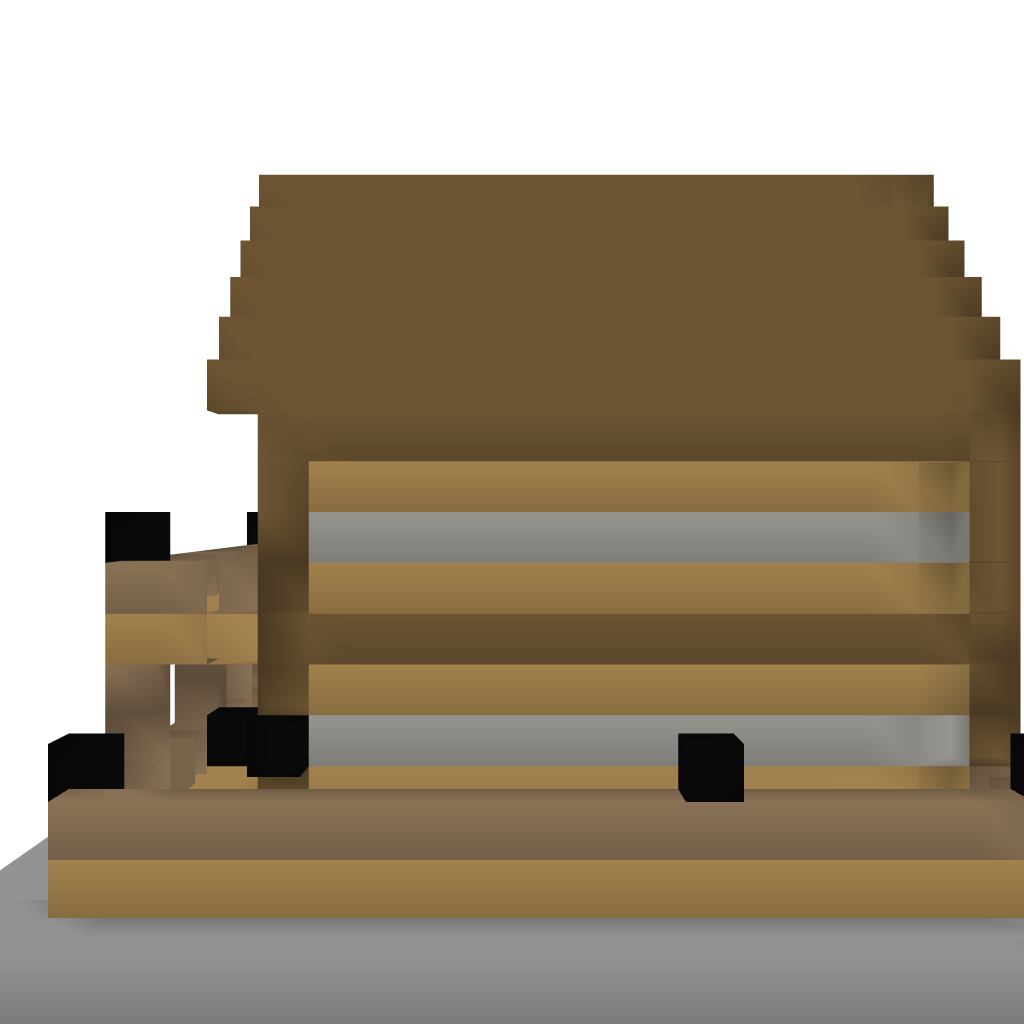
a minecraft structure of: Two story house